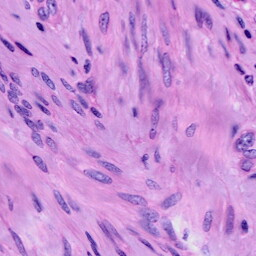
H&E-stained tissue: Cervix